Question: I'm just create a button with script to create new sheet from template, can i get the code to create new name sheet based on number id between C2:C58?
This is my code create with macro:
'''
function Qfull() {
var spreadsheet = SpreadsheetApp.getActive();
spreadsheet.getRange('J12:J13').activate();
spreadsheet.setActiveSheet(spreadsheet.getSheetByName('Q Full'), true);
spreadsheet.duplicateActiveSheet();
spreadsheet.moveActiveSheet(86);
spreadsheet.getActiveSheet().setName('New Quotation');
};
'''
Please check the screenshot here:
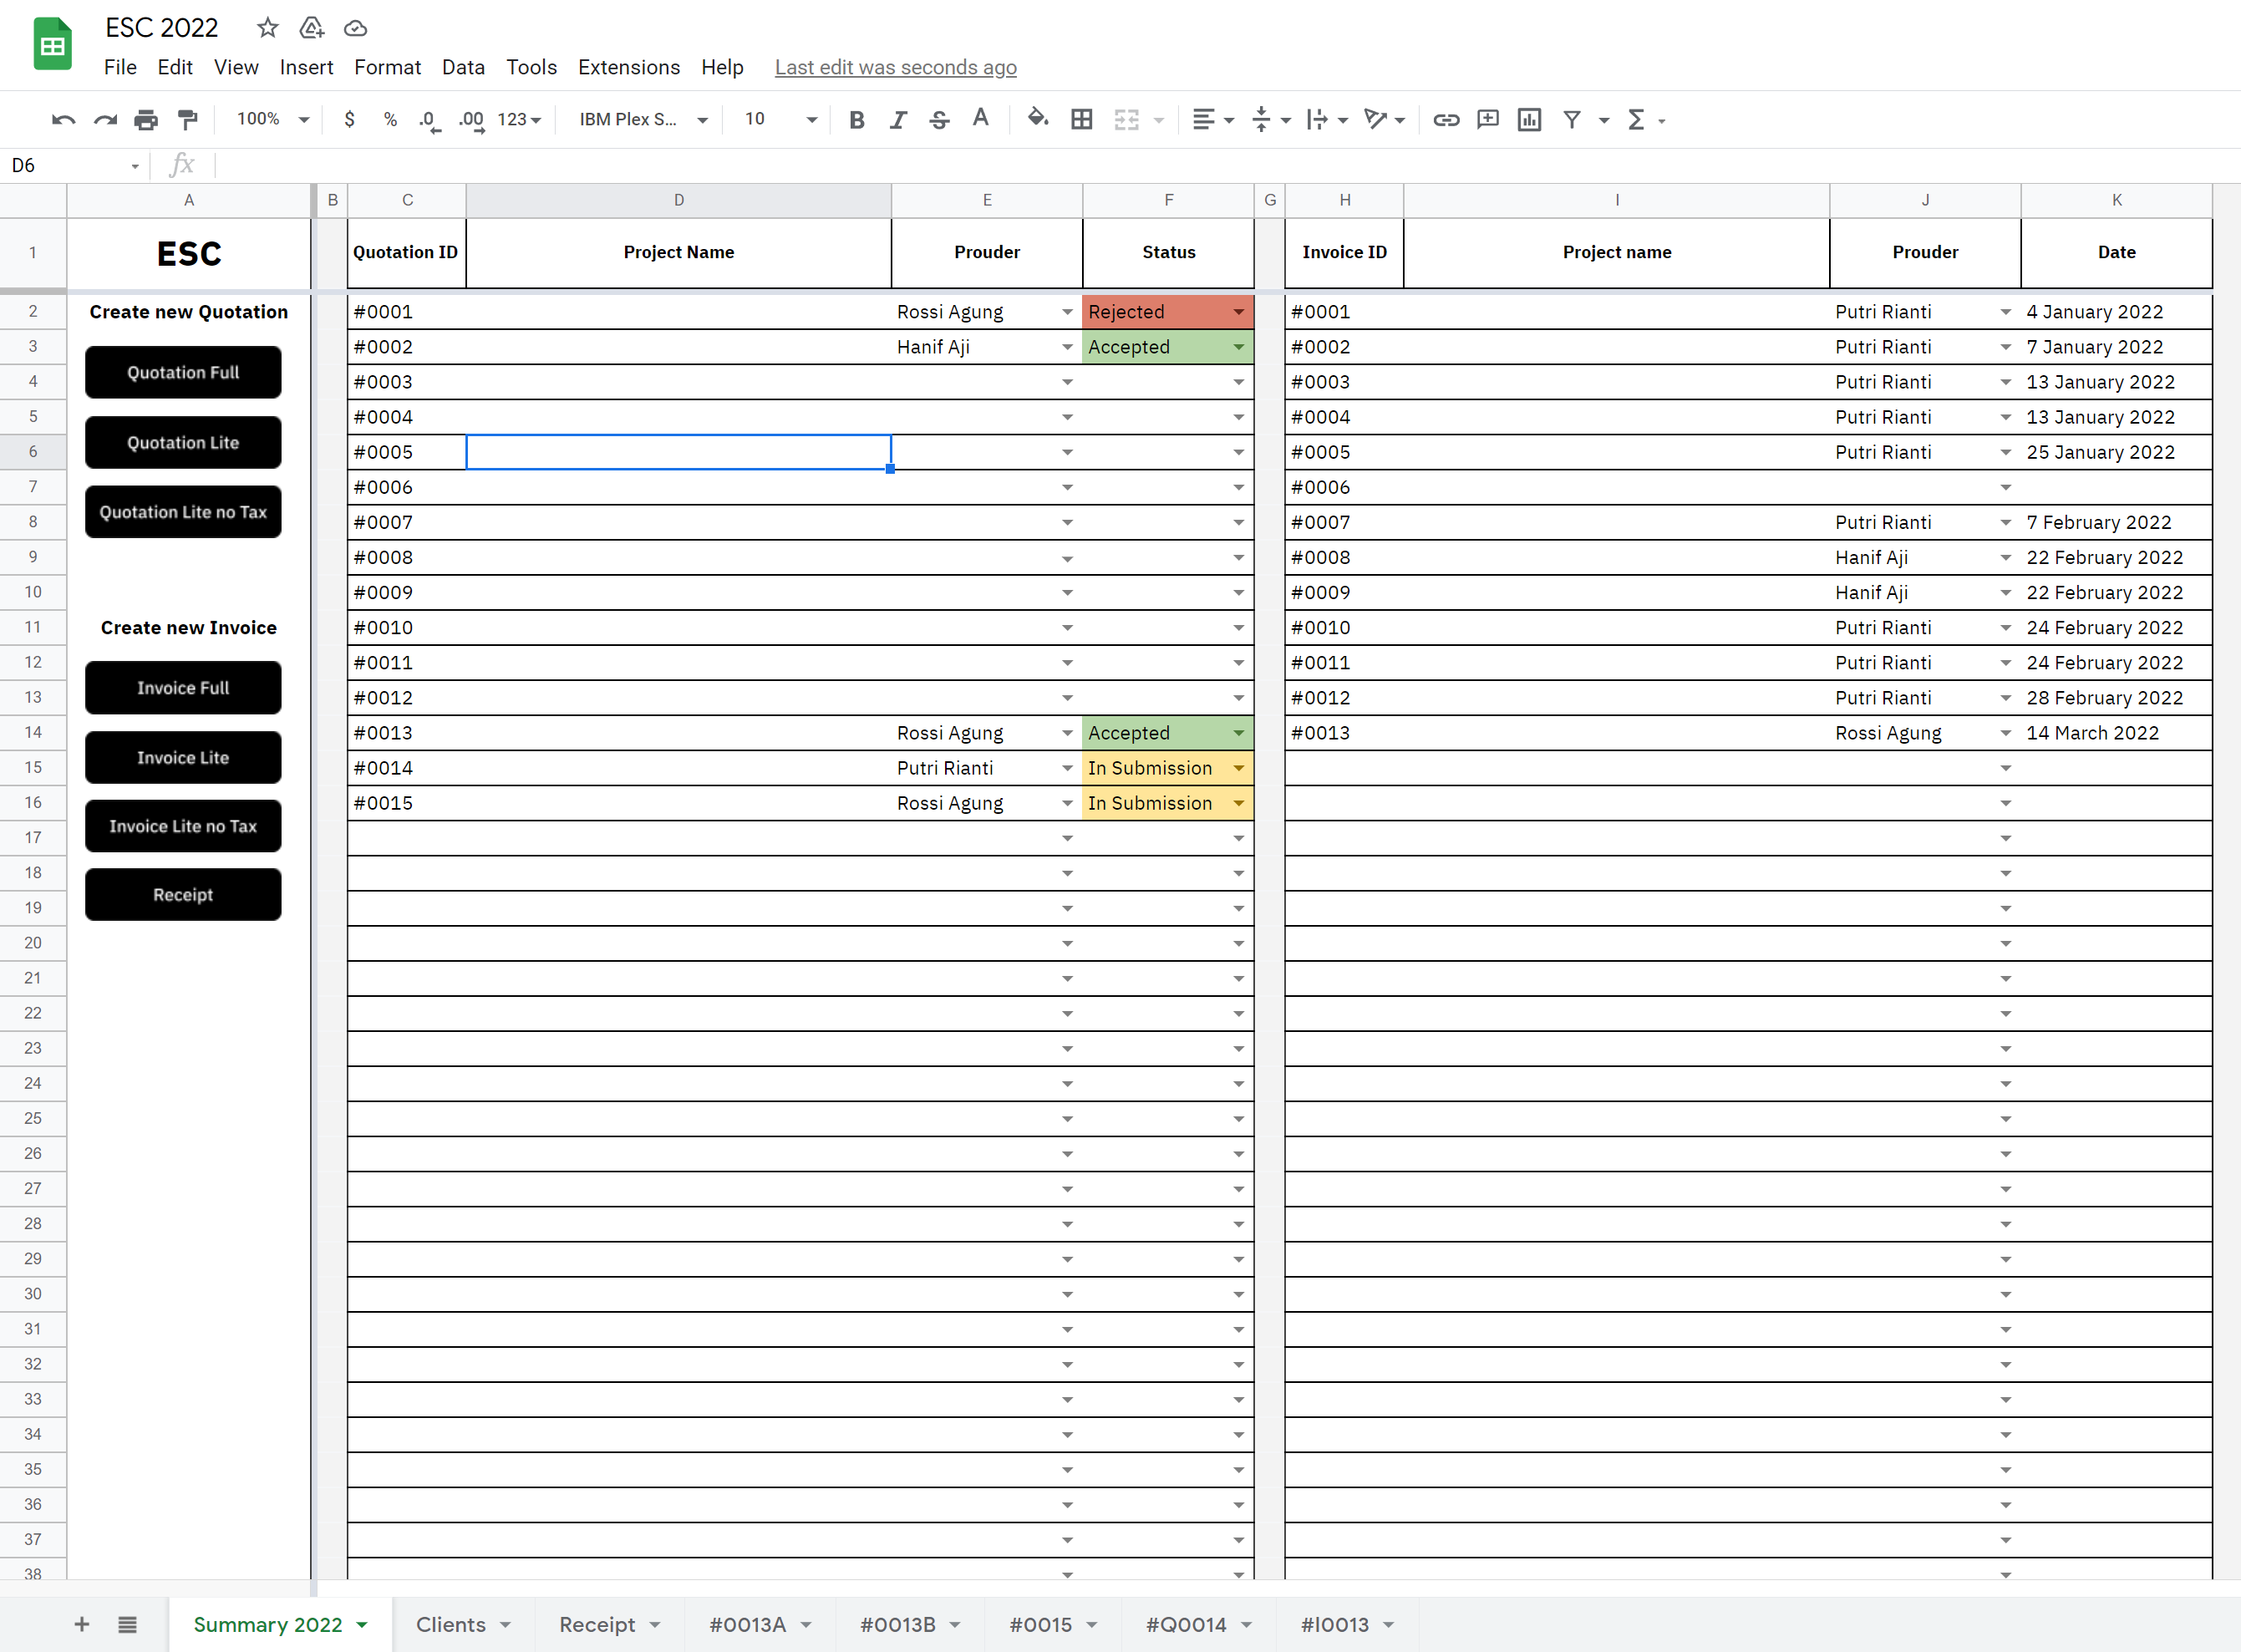
Answer: Hey I would suggest the following modifications:
1. Create a column to check if the tab has been created before something like a checker. In my example I use ColB to mark 'created' if it has already
2. Use a forEach loop to read through every row and check if the tab with the name in ColC has been created before. If it has not been created, create a new tab with the template 'Q Full' and renaming it with the names in ColC.
I have created an MVP to match your case: <URL>
Regarding forEach loop: <URL>
I would code yours as below:
'''
function Qfull() {
const ss = SpreadsheetApp.getActiveSpreadsheet();
const sheet = ss.getSheetByName('Summary 2022'); //get the sheet which you want to extract names from
const check = sheet.getDataRange().getValues();
ss.setActiveSheet(ss.getSheetByName('Q Full'),true); //set your template for duplication
check.forEach(function(row,col){
if(col == "") return;
if(row[1] == "created") return; //if ColB shows 'created' skip
ss.duplicateActiveSheet().setName(row[2]); //create sheet with name from ColC
sheet.getRange(col + 1,2).setValue('created'); //after creating put 'created' in ColB so it won't create the next round
});
}
'''